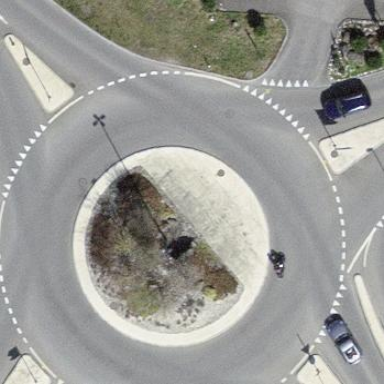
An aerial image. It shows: Primary highway with asphalt surface leading to roundabout.